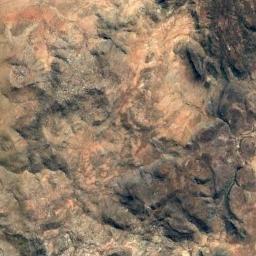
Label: mountain